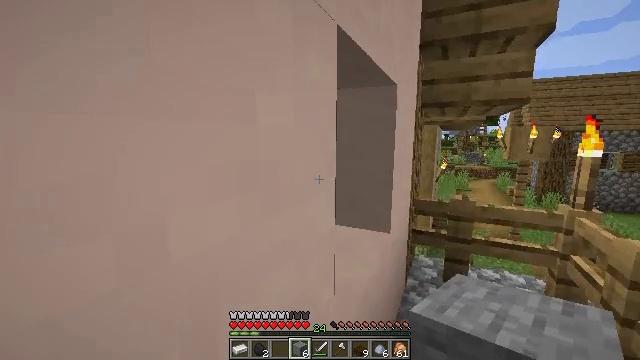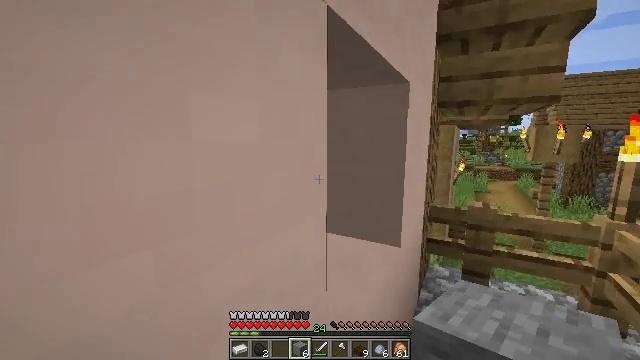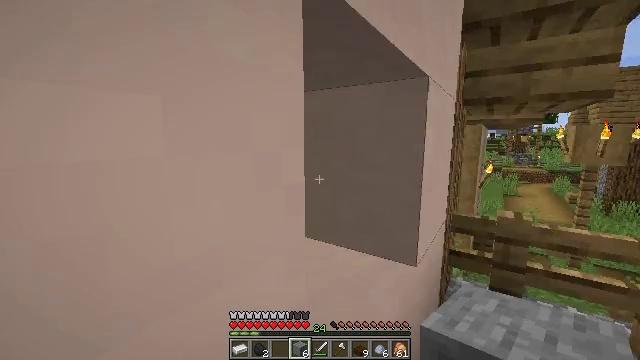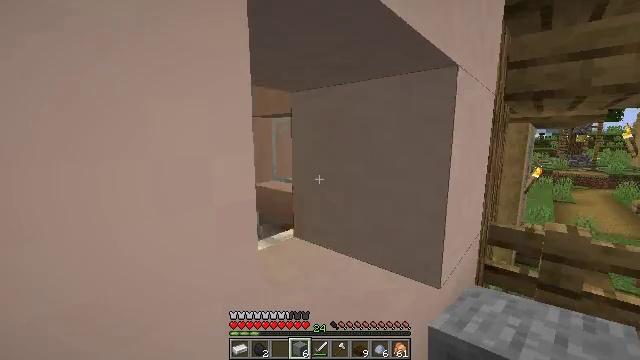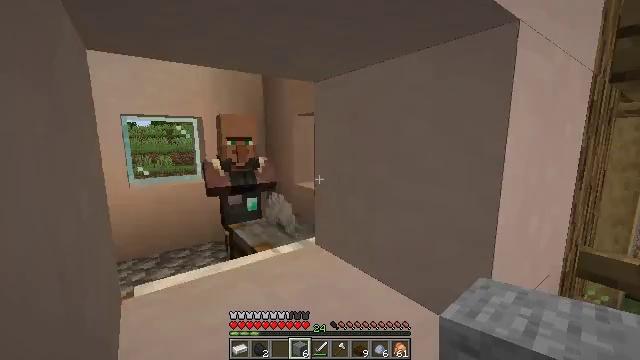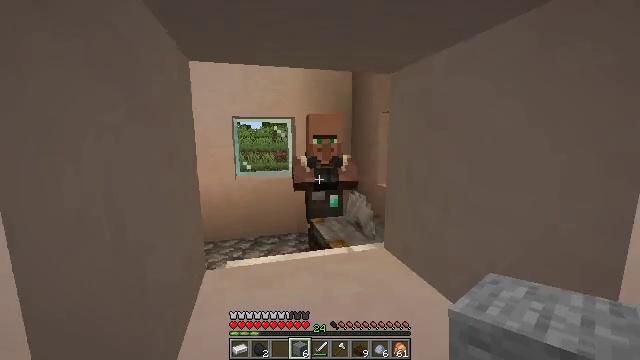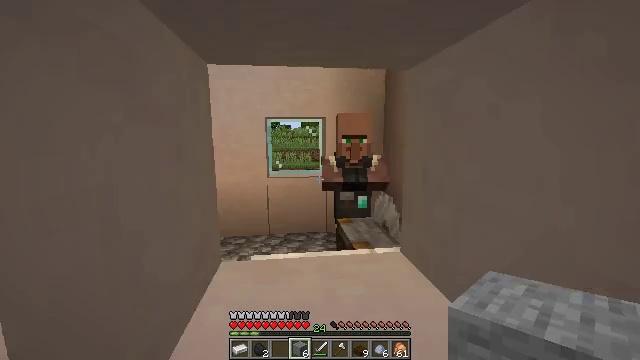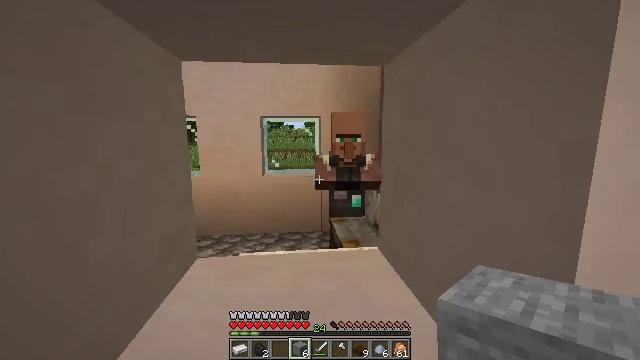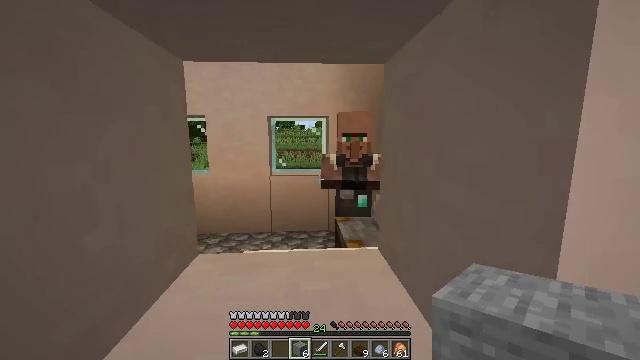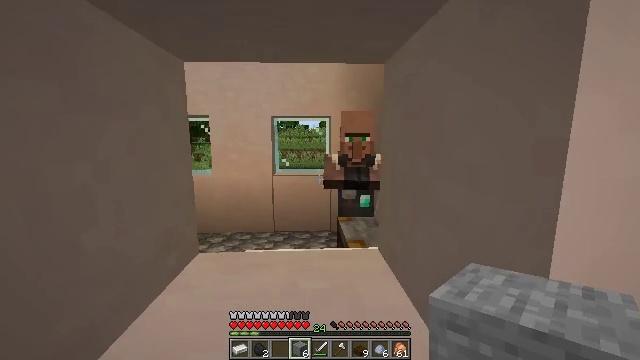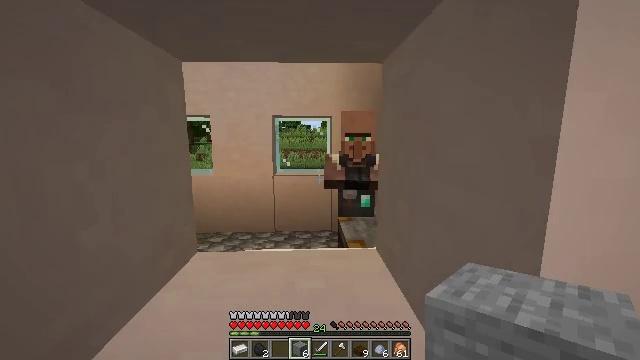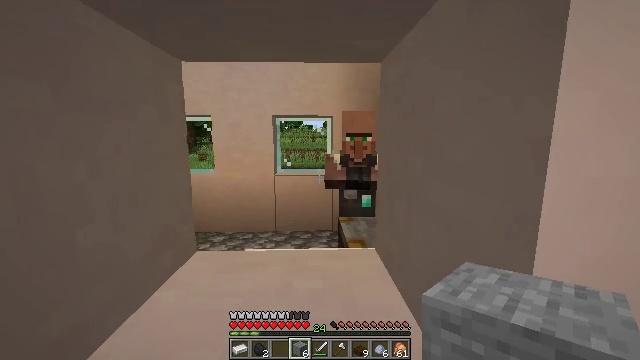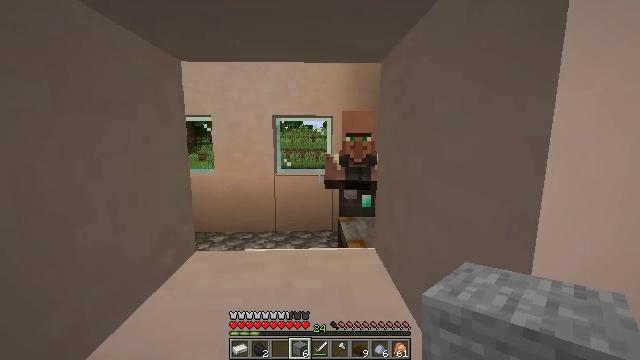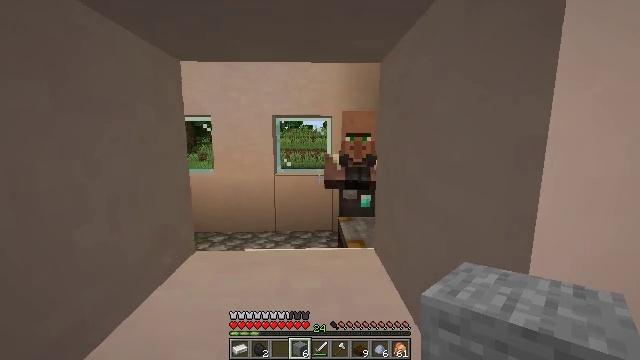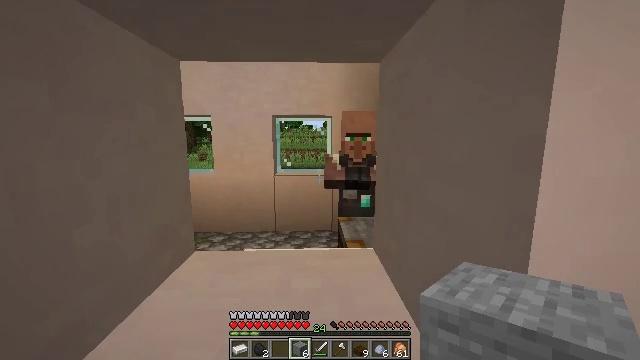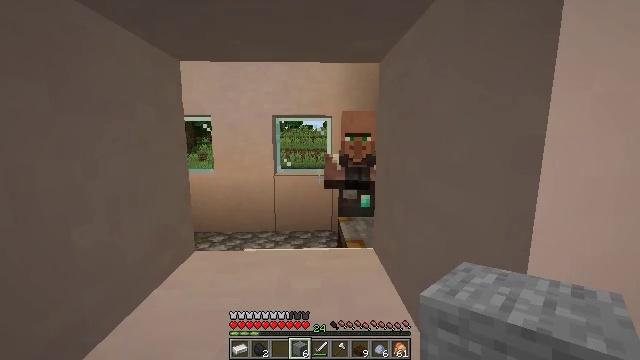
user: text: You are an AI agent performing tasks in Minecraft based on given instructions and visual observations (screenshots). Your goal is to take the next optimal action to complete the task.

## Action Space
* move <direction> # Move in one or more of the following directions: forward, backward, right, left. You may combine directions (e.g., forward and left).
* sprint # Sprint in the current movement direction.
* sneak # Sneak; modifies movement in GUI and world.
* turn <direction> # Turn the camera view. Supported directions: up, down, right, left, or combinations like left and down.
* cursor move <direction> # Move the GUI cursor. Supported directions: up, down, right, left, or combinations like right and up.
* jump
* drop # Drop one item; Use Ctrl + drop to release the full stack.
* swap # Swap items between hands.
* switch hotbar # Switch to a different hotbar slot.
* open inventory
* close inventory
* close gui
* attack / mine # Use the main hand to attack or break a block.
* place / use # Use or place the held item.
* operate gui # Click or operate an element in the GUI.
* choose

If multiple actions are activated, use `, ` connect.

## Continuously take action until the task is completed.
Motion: motion action
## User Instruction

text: Gather some white terracotta for building.
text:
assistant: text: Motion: move forward, turn left
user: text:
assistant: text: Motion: move forward and move right, turn left
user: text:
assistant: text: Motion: move forward and move right, turn left
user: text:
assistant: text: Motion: move forward and move right, turn left
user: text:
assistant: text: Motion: move right, turn left
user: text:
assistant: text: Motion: turn left
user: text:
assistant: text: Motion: no_op
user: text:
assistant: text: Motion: turn left
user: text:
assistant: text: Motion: no_op
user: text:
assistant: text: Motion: no_op
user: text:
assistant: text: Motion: no_op
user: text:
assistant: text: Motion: no_op
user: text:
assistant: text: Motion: no_op
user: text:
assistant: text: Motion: no_op
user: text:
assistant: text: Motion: no_op
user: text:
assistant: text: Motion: no_op
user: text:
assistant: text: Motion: no_op
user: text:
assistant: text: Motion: no_op
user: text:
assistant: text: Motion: no_op
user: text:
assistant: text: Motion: no_op
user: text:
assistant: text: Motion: no_op
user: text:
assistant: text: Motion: no_op
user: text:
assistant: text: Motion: no_op
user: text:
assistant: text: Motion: no_op
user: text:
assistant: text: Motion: no_op
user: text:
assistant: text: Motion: no_op
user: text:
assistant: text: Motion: no_op
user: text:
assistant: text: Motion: no_op
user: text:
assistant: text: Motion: no_op
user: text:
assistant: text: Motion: no_op